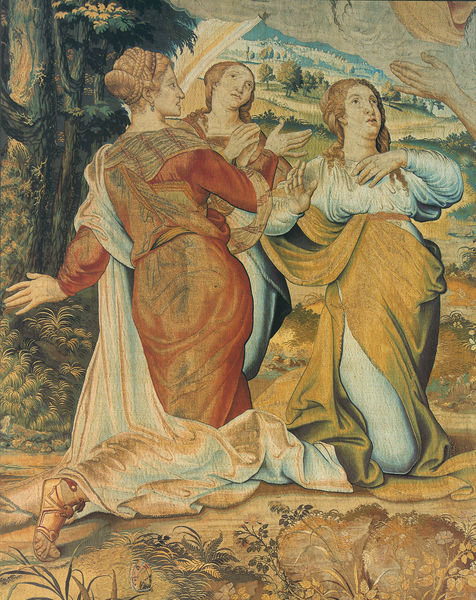
Titel: Die Tapiserien von Sigismund Augustus (Zyklus des Alten Testaments): Gott segnet Noah und seine Familie
Künstler: Michiel Coxcie
Standort: Herstellungsort: Brüssel (EU - B)
Schlagwörter: baum, gemälde, hand, himmel, bäume, frauen, landschaft, ausschnitt, blumen, frisuren, licht, blick, schleier, weg, wiese, arme, gesten, hände, natur, gewand, drei, gewänder, pflanzen, engel, grazien, gestik, verkündigung